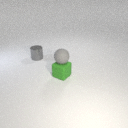
small green rubber cube to the right of small gray metal cylinder